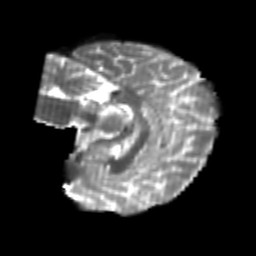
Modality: T2w
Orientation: sagittal
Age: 21
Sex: female
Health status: healthy
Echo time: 0.074 s